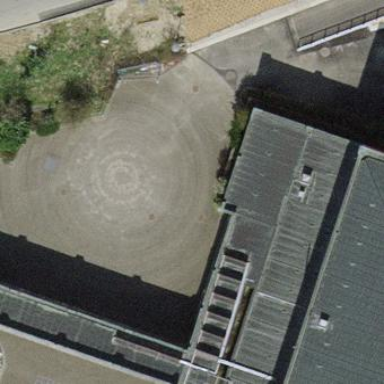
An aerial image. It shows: School building.